Question: > tf : The term 'tf' is not recognized as the name of a cmdlet,
function, script file, or operable program. Check the spelling of the
name, or if a path was included, verify that the path is correct and
try again.
I set up the environment variable but does not work. tf command works in Developer Command Prompt for VS2013 but does not work in Powershell. How can I make this to work?

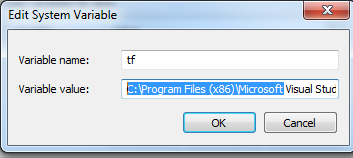
Answer: You need to include tf.exe full path. For example, you want to check in files with tf checkin command in PowerShell:
'''
$filePath = "C:\Users\username\Source\Workspaces\teamproject\solutionname\projectname\Class1.cs"
Set-Alias tfs "C:\Program Files (x86)\Microsoft Visual Studio 12.0\Common7\IDE\tf.exe"
tfs checkin $filePath /noprompt
'''